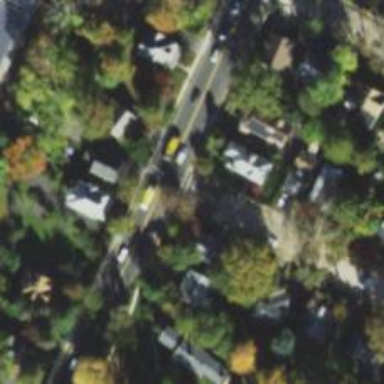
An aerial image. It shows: Road with stop sign.